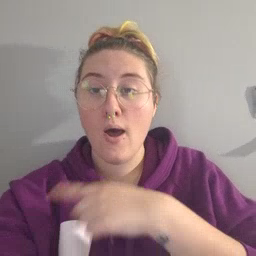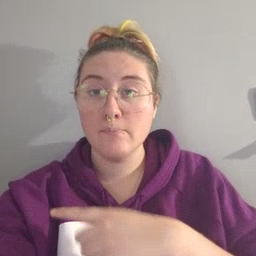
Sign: arm